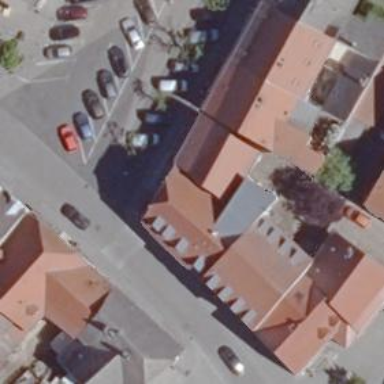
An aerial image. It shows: Half-hipped roof house.